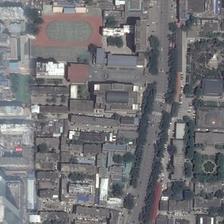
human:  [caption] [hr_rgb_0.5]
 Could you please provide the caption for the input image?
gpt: a tall building and a playground are in one side of a road with many buildings in two sides .

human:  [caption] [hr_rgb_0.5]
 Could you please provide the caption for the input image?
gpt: a bustling block with lush plants and a playground is near the avenue .

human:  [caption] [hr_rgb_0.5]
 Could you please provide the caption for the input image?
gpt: many buildings and green trees on two sides of a road .

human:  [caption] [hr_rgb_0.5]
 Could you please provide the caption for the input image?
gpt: a red and green playground are near a highway .

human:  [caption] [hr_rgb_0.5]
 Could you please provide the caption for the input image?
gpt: a large playground is surrounded by many houses next to a road with many trees in two sides .